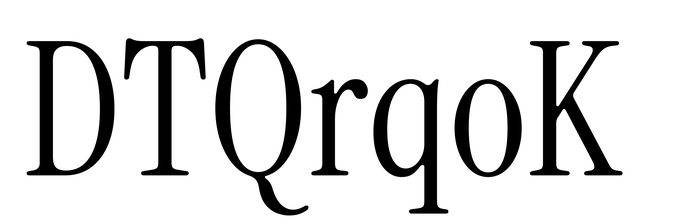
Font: InstrumentSerif-Regular